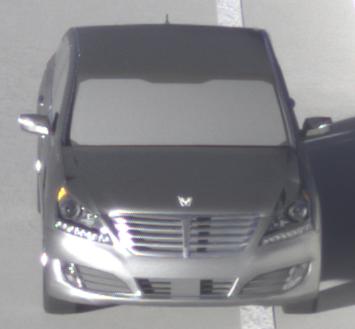
Make: Hyundai
Model: Equus
Detailed model: Gen. 2 VI
Model produced from: 2009
Model produced until: 2016
Doors: 4
Color: gray
Road condition: dry road
Daytime: sunrise or sunset
Contrast: low contrast